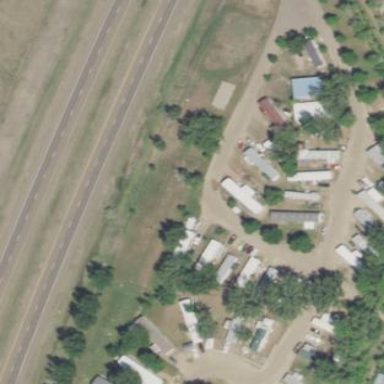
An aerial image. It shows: Residential area with mobile homes.